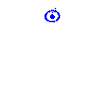
Particle: pion